Question:
Consider the problem above where the 'CommonChild' entity can be a child of either sub-type A or B, but not C. How would I go about designing the physical model in a relational [SQL] database?
Ideally, the solution would allow...
1. for an identifying relationship between CommonChild and it's related sub-type.
2. a 1:N relationship.
## Possible Solutions
1. Add an additional sub-type to the super-type and move sub-type A and B under the new sub-type. The CommonChild can then have a FK constraint on the newly created sub-type. Works for the above, but not if an additional entity is added which can have a relationship with sub-type A and C, but not B.
2. Add a FK constraint between the CommonChild and SuperType. Use a trigger or check constraint (w/ UDF) against the super-type's discriminator before allowing a new tuple into CommonChild. Seems straight forward, but now CommonChild almost seems like new subtype itself (which it is not).
3. My model is fundamentally flawed. Remodel and the problem should go away.
I'm looking for other possible solutions or confirmation of one of the above solutions I've already proposed.
Thanks!
---
EDIT
I'm going to implement the exclusive foreign key solution provided by Branko Dimitrijevic (see accepted answer).
I am going to make a slight modifications in this case as:
1. the super-type, sub-type, and "CommonChild" all have the same PKs and;
2. the PKs are 3 column composites.
The modification is to to create an intermediate table whose sole role is to enforce the exclusive FK constraint between the sub-types and the "CommonChild" (exact model provided by Dimitrijevic minus the "CommonChild's" attributes.). The CommonChild's PK will have a normal FK constraint to the intermediate table.
This will prevent the "CommonChild" from having 2 sets of 3 column composite FKs. Plus, since the identifying relationship is maintained from super-type to "CommonChild", [read] queries can effectively ignore the intermediate table altogether.
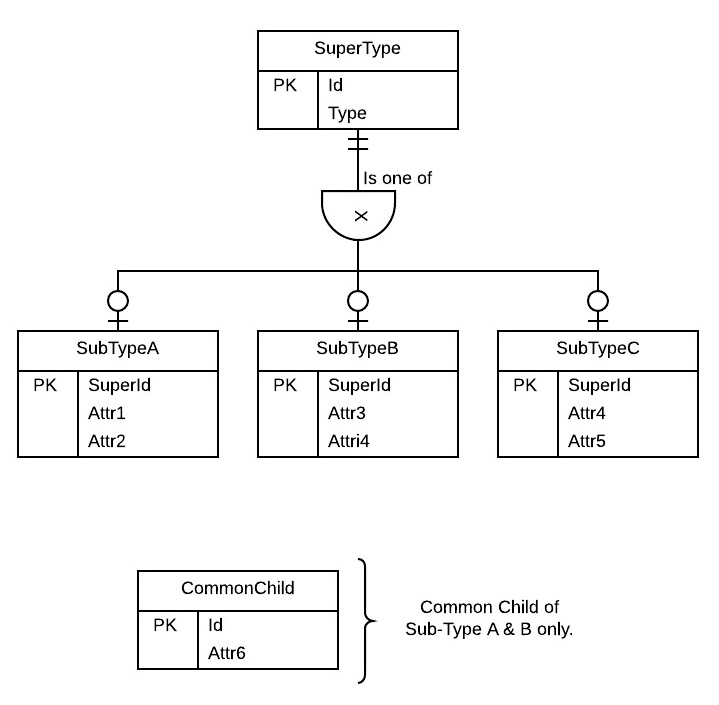
Answer: Looks like you need a variation of <URL>:
'''
CREATE TABLE CommonChild (
Id AS COALESCE(SubTypeAId, SubTypeBId) PERSISTED PRIMARY KEY,
SubTypeAId int REFERENCES SubTypeA (SuperId),
SubTypeBId int REFERENCES SubTypeB (SuperId),
Attr6 varchar,
CHECK (
(SubTypeAId IS NOT NULL AND SubTypeBId IS NULL)
OR (SubTypeAId IS NULL AND SubTypeBId IS NOT NULL)
)
);
'''
There are couple of thing to note here:
- - - 'Id'- - 'CommonChild.Id''SuperType.Id'-
---
A DBMS-agnostic way of of doing something similar would be...
'''
CREATE TABLE CommonChild (
Id int PRIMARY KEY,
SubTypeAId int UNIQUE REFERENCES SubTypeA (SuperId),
SubTypeBId int UNIQUE REFERENCES SubTypeB (SuperId),
Attr6 varchar,
CHECK (
(SubTypeAId IS NOT NULL AND SubTypeAId = Id AND SubTypeBId IS NULL)
OR (SubTypeAId IS NULL AND SubTypeBId IS NOT NULL AND SubTypeBId = Id)
)
)
'''
Unfortunately a UNIQUE column containing more than one NULL is not allowed by MS SQL Server, which is not the case in most DBMSes. However, you can just omit the UNIQUE constraint if you don't want to reference 'SubTypeAId' or 'SubTypeBId' directly.